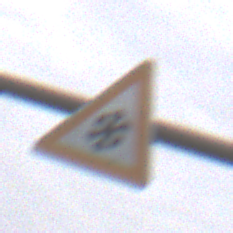
Verkehrszeichen: SchneeOderEisglaette
Umgebung: Outdoor, Suburban
Tageszeit: Midday
Wetter: Overcast
Licht: Natural
Jahreszeit: NotSpecified
Kontrast: LowContrast